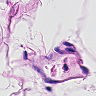
Metastatic tissue present: no